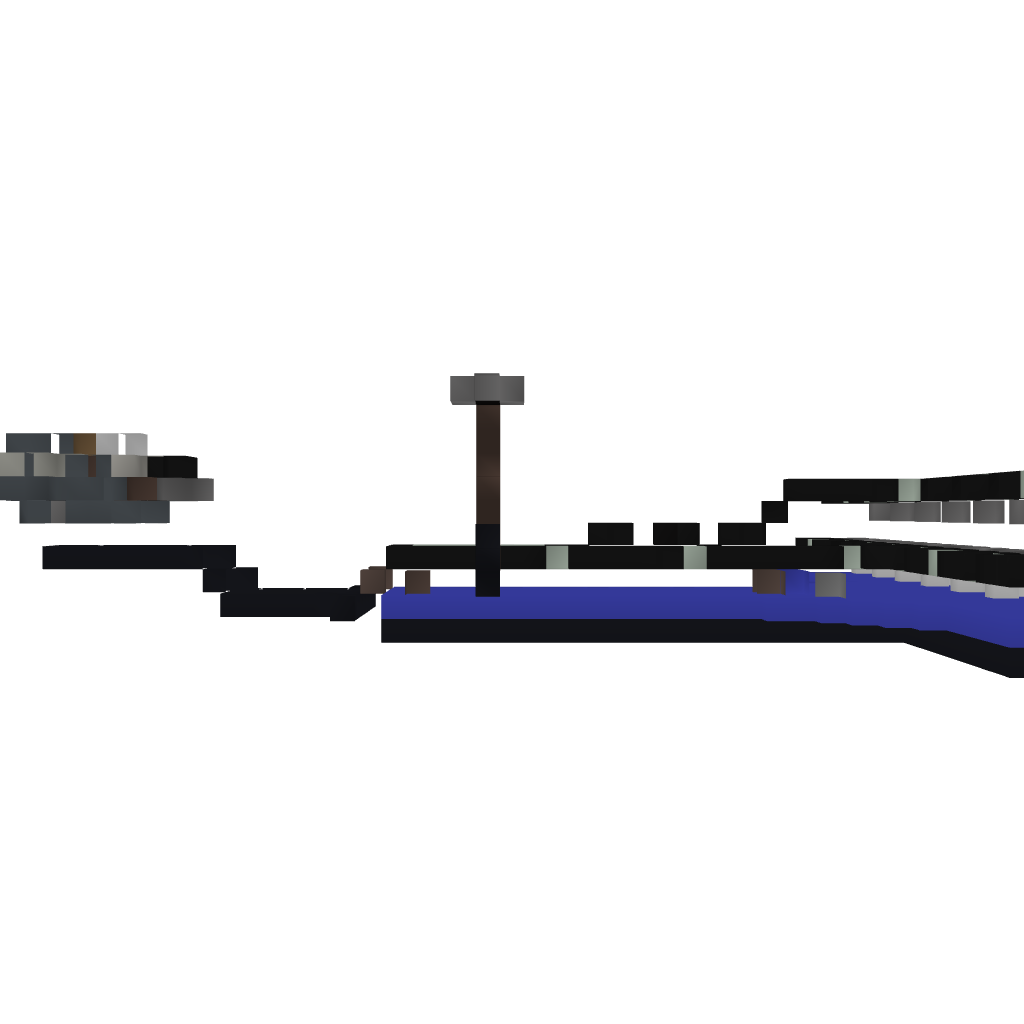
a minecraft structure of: Gun-Ship2.0